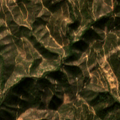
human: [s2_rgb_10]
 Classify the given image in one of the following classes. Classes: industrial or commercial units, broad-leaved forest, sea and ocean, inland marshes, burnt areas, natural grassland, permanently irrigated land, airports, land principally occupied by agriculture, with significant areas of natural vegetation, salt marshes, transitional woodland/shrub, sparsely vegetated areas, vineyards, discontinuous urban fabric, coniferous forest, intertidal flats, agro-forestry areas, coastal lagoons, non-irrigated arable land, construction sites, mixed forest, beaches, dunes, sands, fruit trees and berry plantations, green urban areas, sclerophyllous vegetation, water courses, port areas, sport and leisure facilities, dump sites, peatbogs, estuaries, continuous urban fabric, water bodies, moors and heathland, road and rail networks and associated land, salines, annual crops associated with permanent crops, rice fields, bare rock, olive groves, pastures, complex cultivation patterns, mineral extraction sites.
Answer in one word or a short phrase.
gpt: broad-leaved forest, sclerophyllous vegetation, transitional woodland/shrub